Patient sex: M
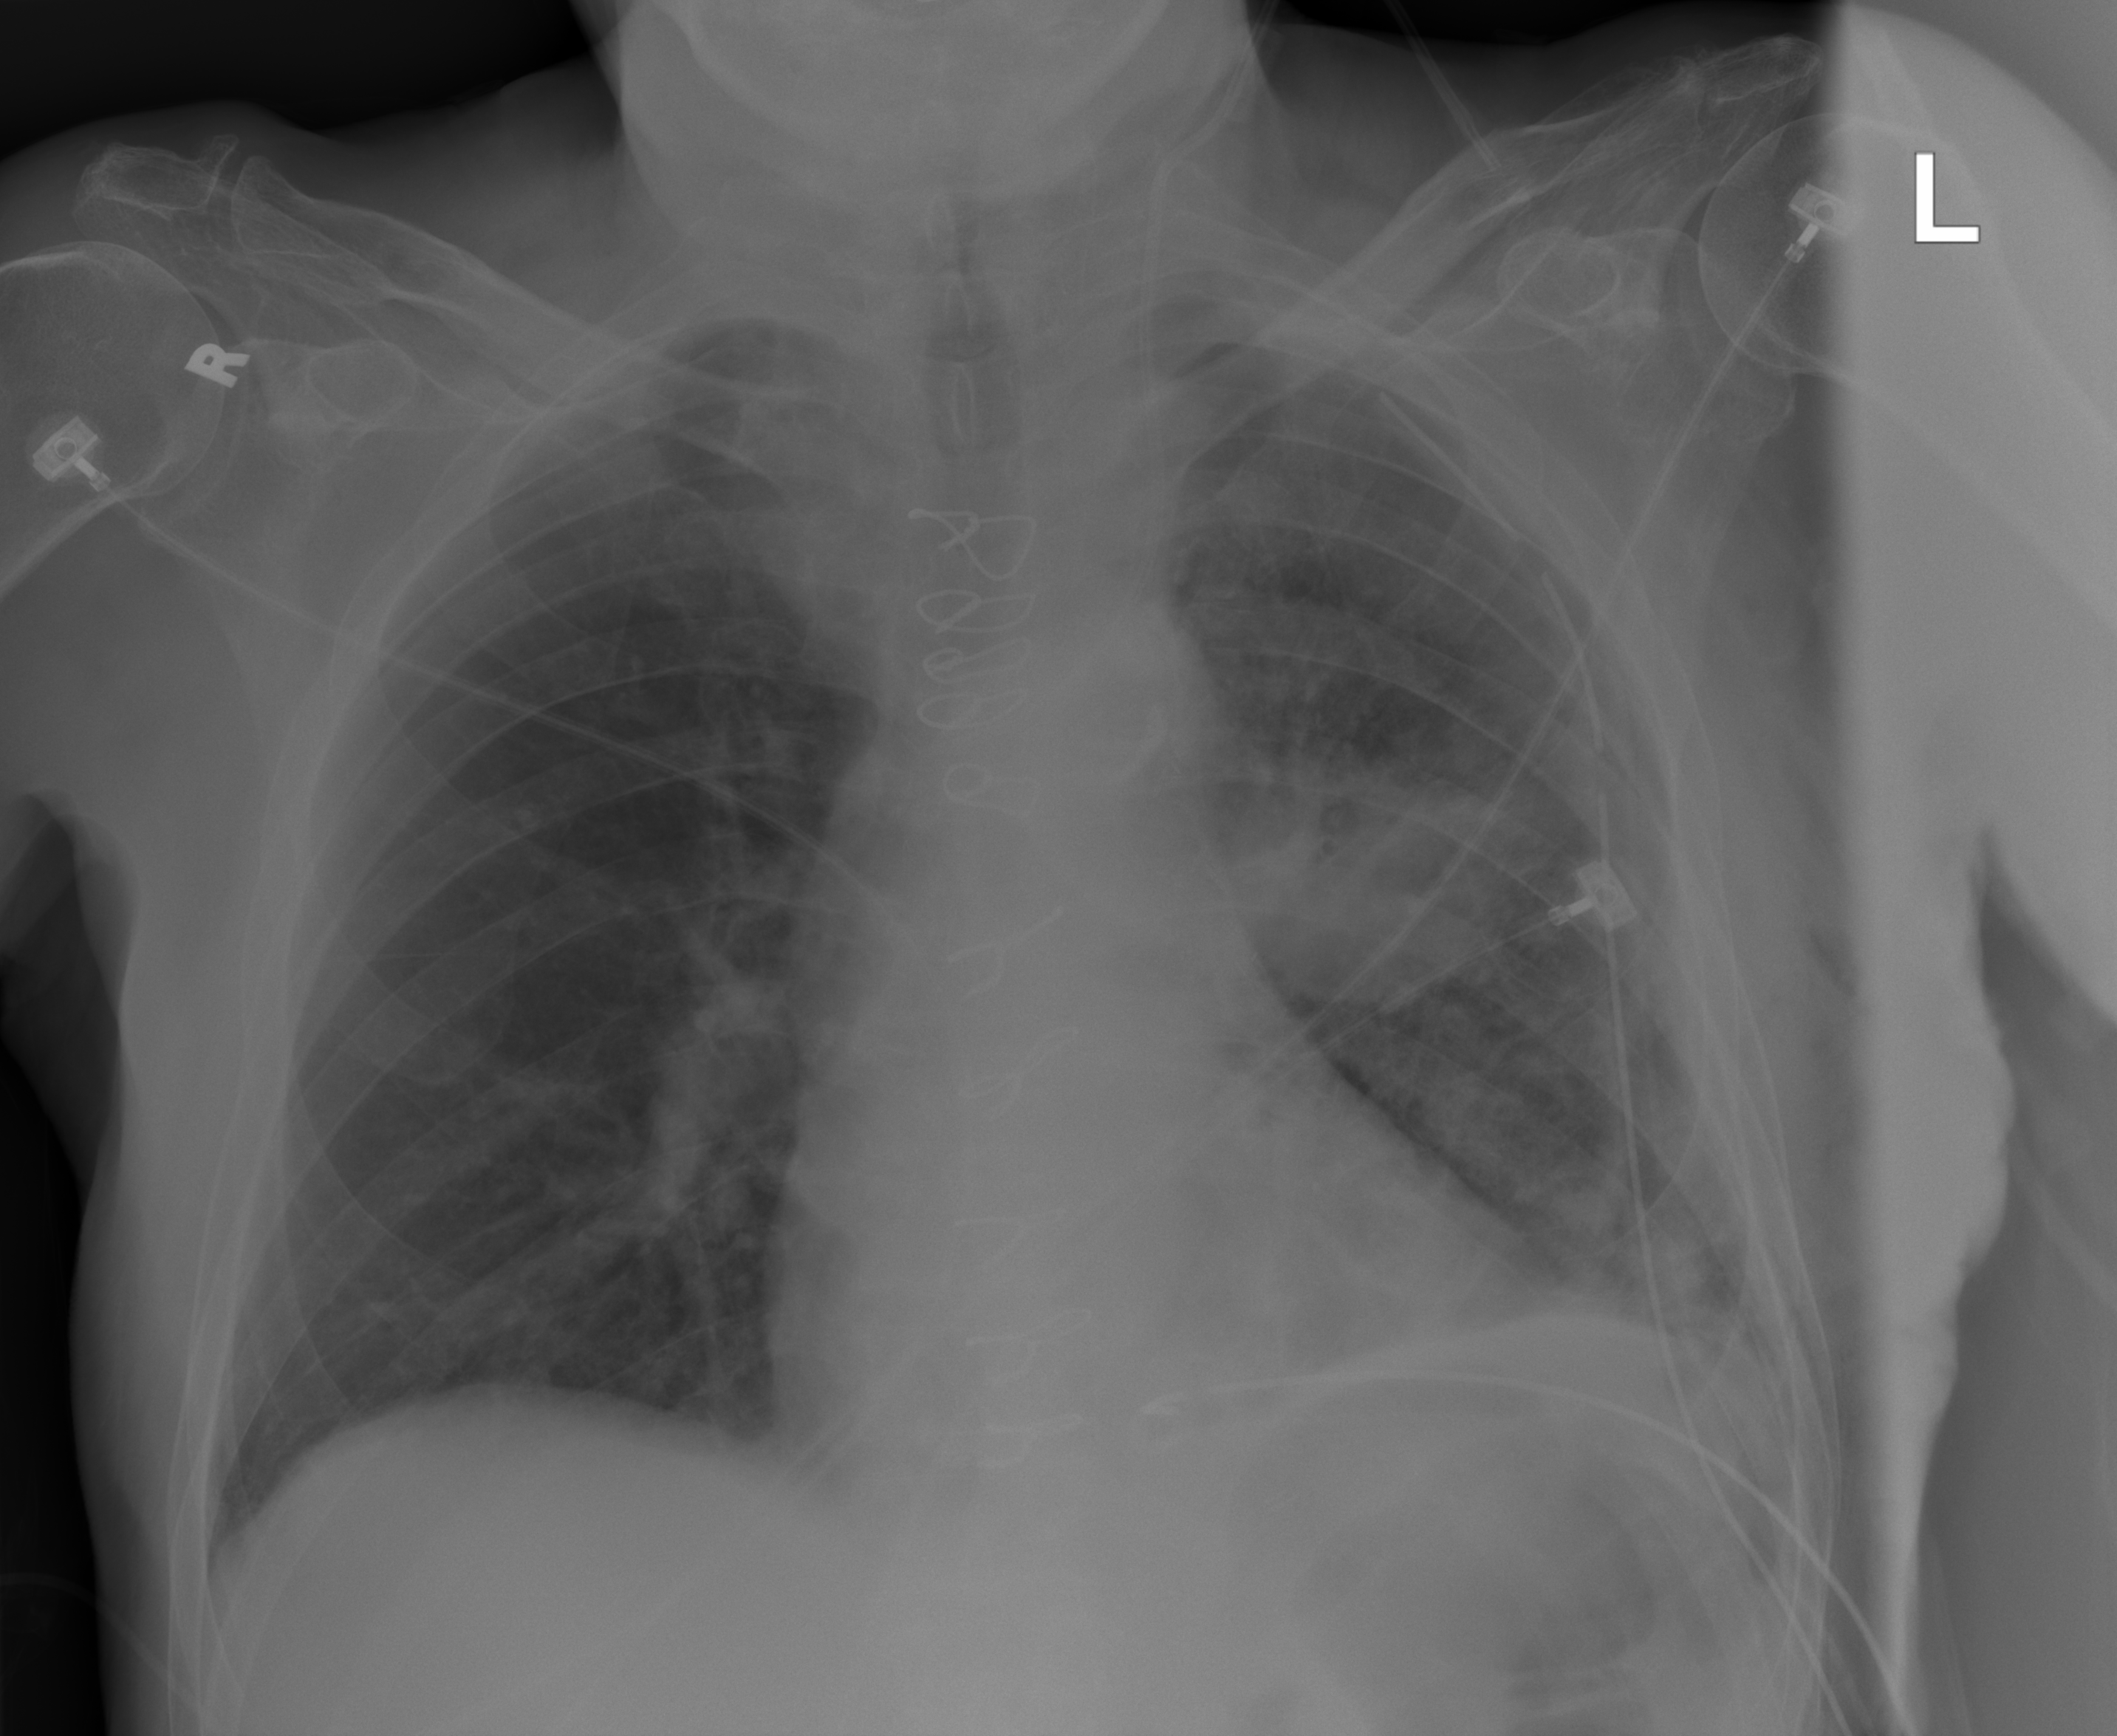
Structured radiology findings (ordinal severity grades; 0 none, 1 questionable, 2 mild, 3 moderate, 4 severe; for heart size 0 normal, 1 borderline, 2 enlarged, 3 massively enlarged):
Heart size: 0
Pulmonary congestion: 0
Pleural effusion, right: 0
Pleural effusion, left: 0
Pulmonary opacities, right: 0
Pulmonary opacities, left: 2
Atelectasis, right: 0
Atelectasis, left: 2